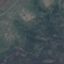
Label: HerbaceousVegetation